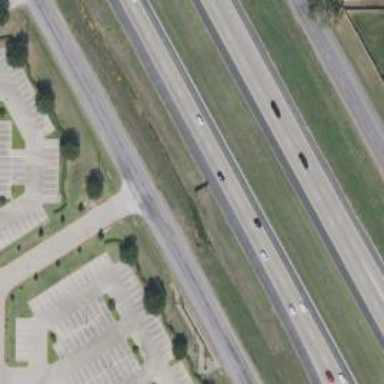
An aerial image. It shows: Secondary road with frontage road.